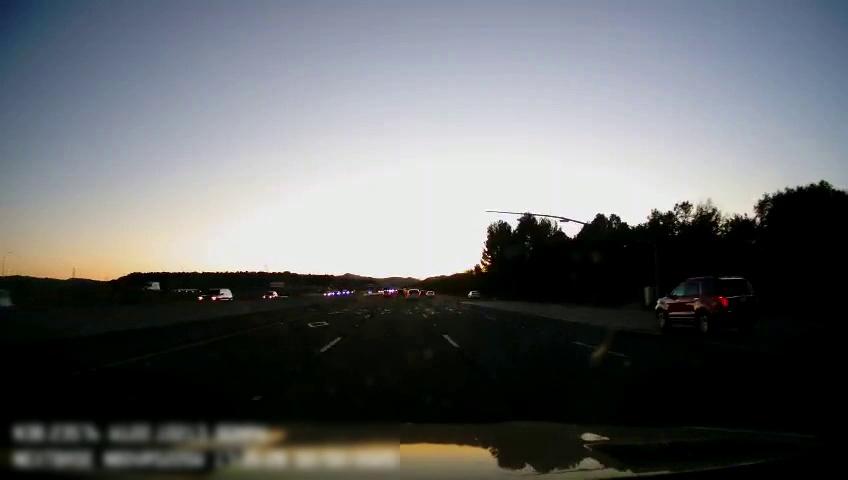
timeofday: Dusk/Dawn/Twilight
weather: Sunny
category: Drivable Space
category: Vehicles | SUV
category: Vehicles | Car
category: Vehicles | Car
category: Vehicles | Car
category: Vehicles | SUV
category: Vehicles | SUV
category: Vehicles | Other LV
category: Lanes | Alternate Lane
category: Lanes | Current Lane
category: Lanes | Current Lane
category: Lanes | Alternate Lane